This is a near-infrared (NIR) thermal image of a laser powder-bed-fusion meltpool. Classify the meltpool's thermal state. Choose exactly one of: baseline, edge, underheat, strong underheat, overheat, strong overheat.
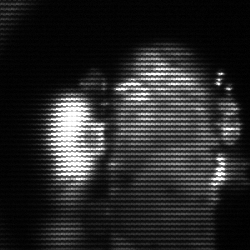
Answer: strong underheat